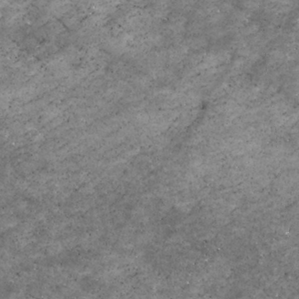
Label: non_frost